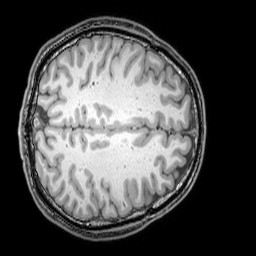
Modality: T1w
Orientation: axial
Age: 22
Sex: male
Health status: healthy
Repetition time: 0.081 s
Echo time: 0.037 s